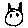
Label: cat